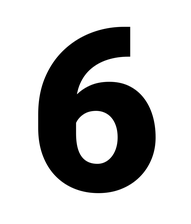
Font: Roboto_Black